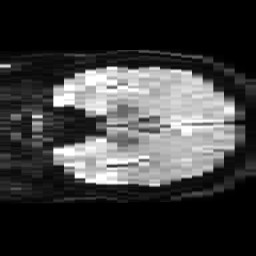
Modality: TRACE
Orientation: coronal
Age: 53
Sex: female
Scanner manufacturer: philips
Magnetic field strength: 3 T
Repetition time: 3.758 s
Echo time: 0.05944 s